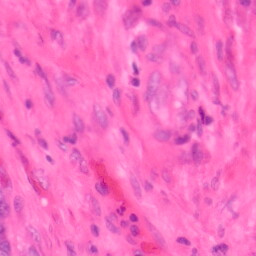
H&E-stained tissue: Colon